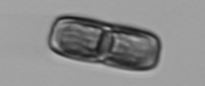
Label: Ephemera